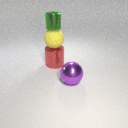
large purple metal sphere in front of large red metal cylinder